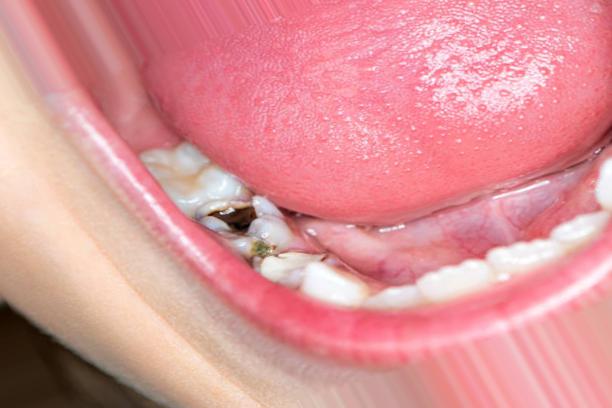
Condition: Caries